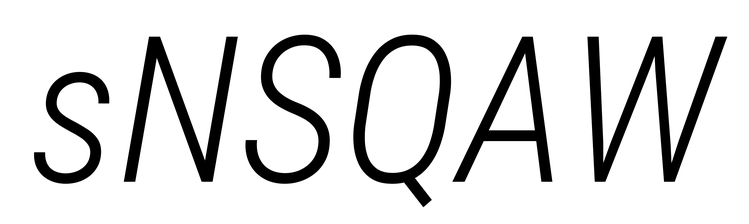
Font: Roboto-Italic_Condensed_Light_Italic